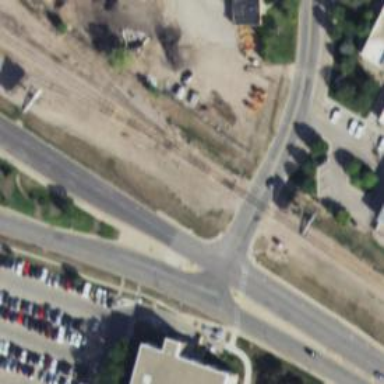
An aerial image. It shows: Unmarked crossing on the road.